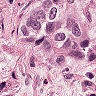
Metastatic tissue present: yes